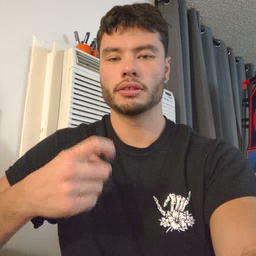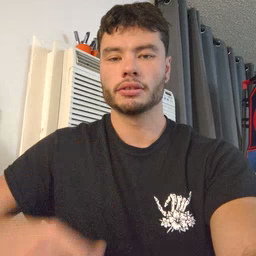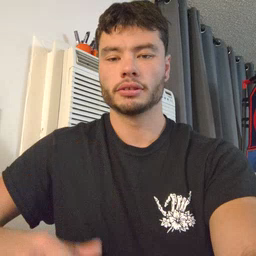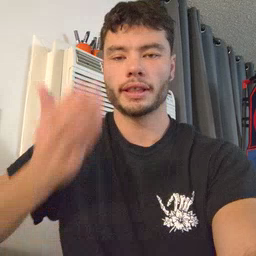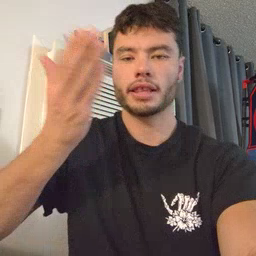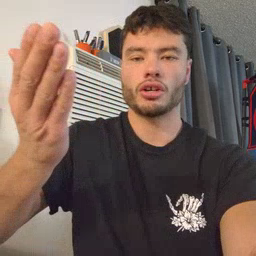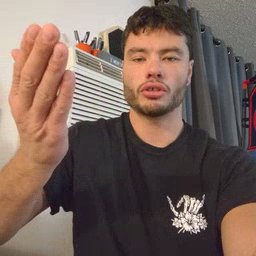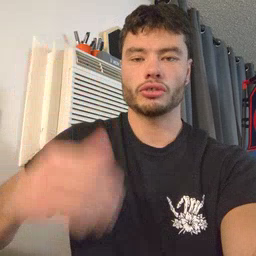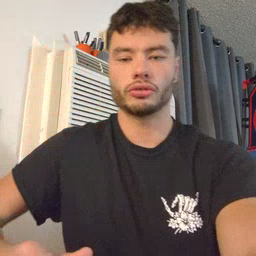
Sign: there